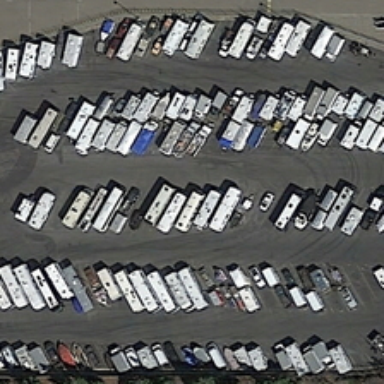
A lot of cars parked in the parking .